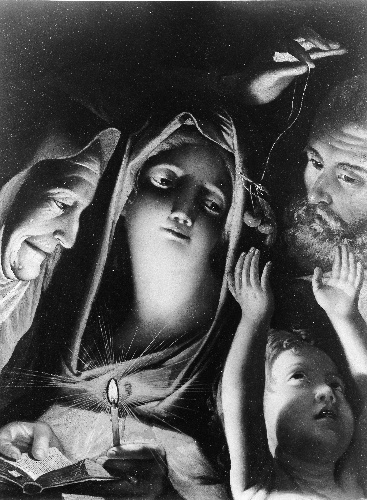
Title: Holy Family with Saint Anne
Artist: French Painter
Artist bio: 17th century
Date: early 17th century
Object type: Painting
Classification: Paintings
Medium: Oil on canvas
Dimensions: 27 x 20 in. (68.6 x 50.8 cm)
Department: European Paintings
Credit line: Bequest of Harry G. Sperling, 1971
Accession year: 1976
Repository: Metropolitan Museum of Art, New York, NY
Tags: Holy Family|Saint Anne|Jesus|Saints|Joseph|Virgin Mary